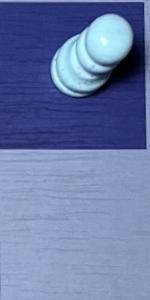
Label: Empty